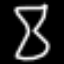
Label: hourglass